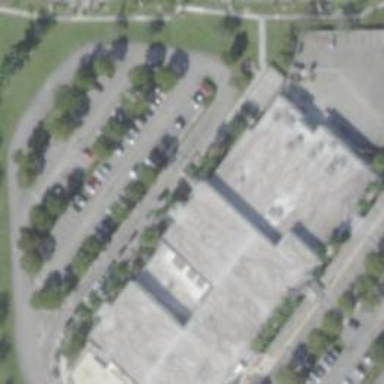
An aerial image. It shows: Parking space.